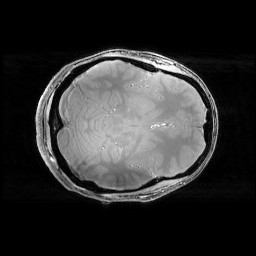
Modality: PDw
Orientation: axial
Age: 23
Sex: female
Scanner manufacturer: siemens
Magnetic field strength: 6.98 T
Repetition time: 1.3 s
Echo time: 0.00231 s